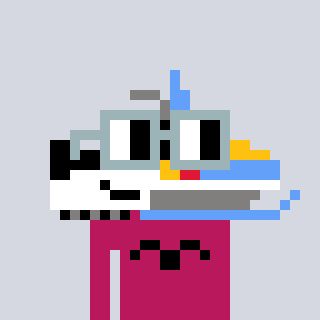
a pixel art character with square dark gray glasses, a snowmobile-shaped head and a darkpink-colored body on a cool background